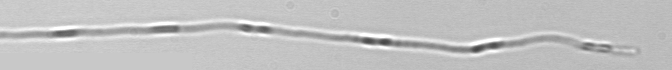
Label: Leptocylindrus